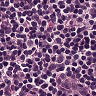
Metastatic tissue present: no